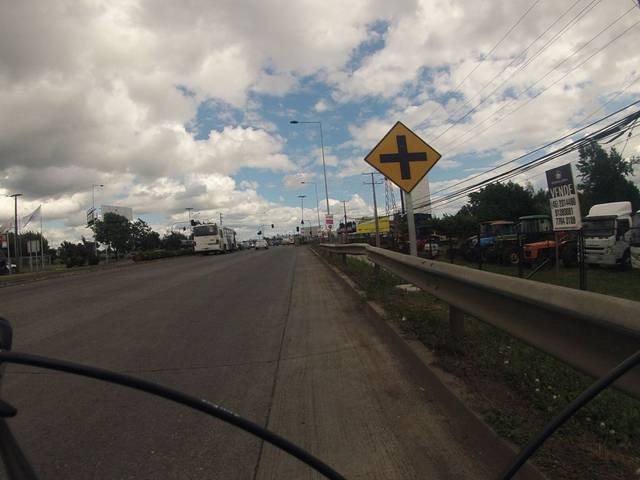
Region: Chile
Coordinates: -38.764, -72.609